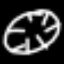
Label: clock